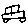
Label: car